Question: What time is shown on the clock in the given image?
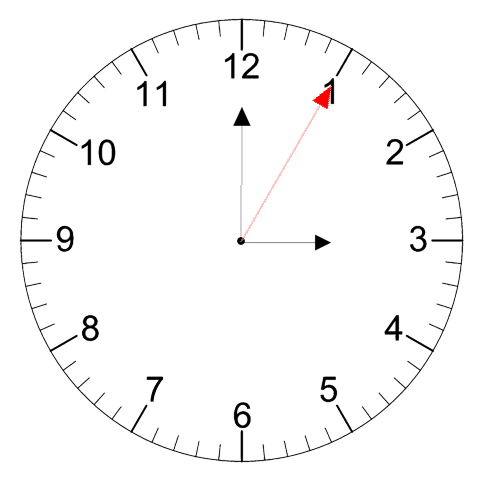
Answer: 03:00:05